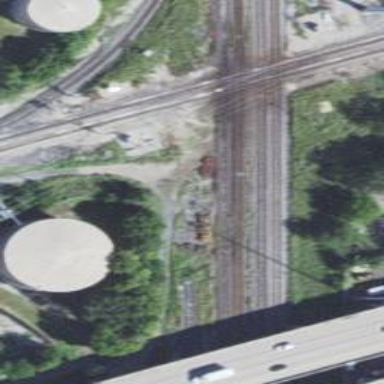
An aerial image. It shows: Railway junction.